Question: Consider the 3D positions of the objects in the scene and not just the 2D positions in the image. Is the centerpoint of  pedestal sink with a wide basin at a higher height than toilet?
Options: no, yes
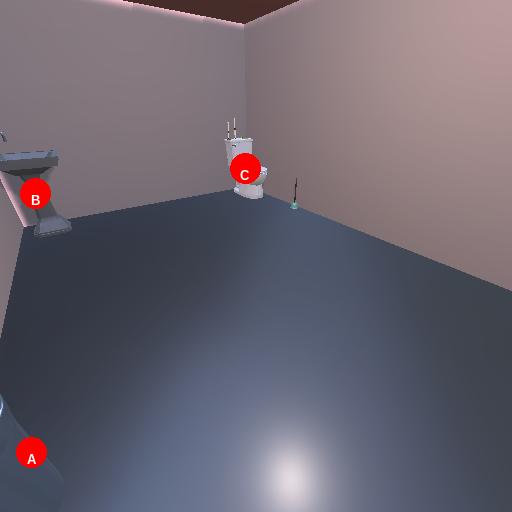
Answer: no